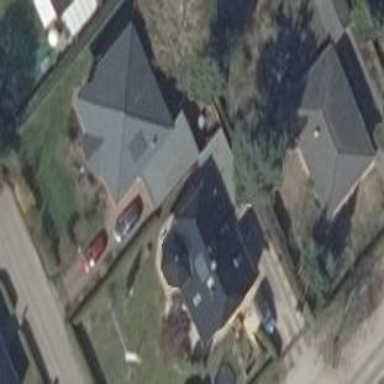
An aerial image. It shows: Detached building with half-hipped roof.